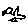
Label: bird